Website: slack
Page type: stored-credit-cards
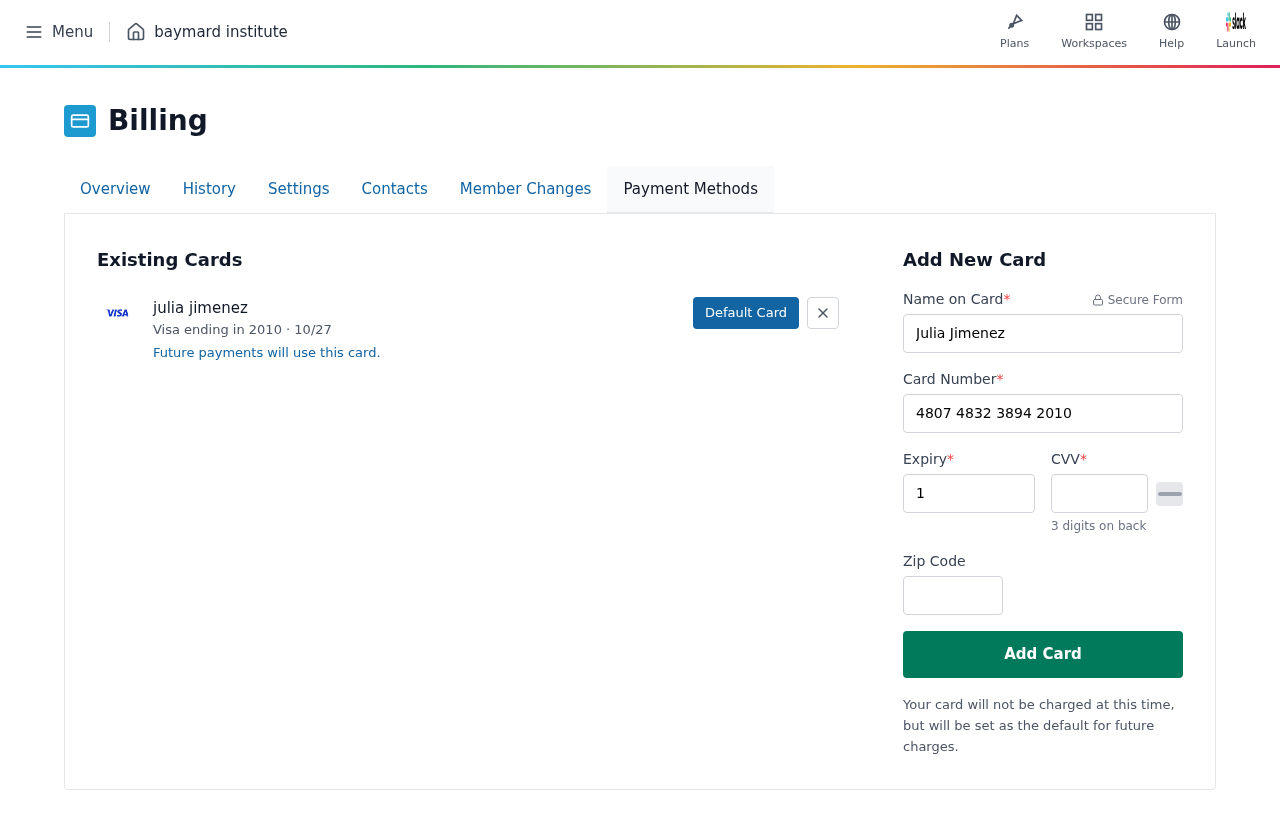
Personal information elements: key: PII_CARD_CVV
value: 305
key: PII_CARD_EXPIRY
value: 10/27
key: PII_CARD_EXPIRY_MONTH
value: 10
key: PII_CARD_EXPIRY_YEAR
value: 27
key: PII_CARD_LAST4
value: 2010
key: PII_CARD_NUMBER
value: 4807 4832 3894 2010
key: PII_CARD_TYPE
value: Visa
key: PII_FULLNAME
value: julia jimenez
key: PII_FULLNAME
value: Julia Jimenez
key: PII_POSTCODE
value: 35921